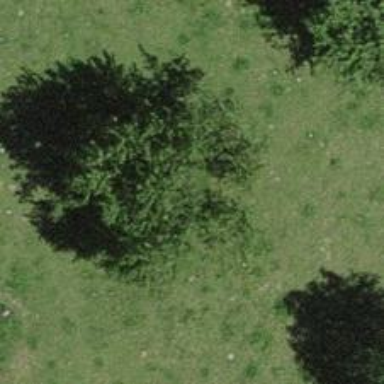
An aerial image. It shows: Agricultural area with broadleaved deciduous trees.